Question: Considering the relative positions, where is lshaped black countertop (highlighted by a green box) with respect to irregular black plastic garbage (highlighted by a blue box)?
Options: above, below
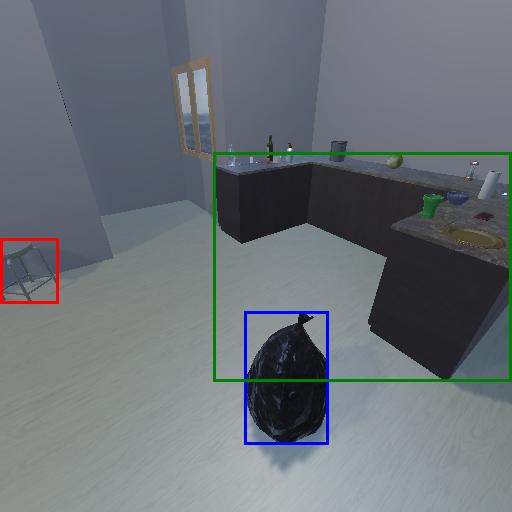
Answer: above